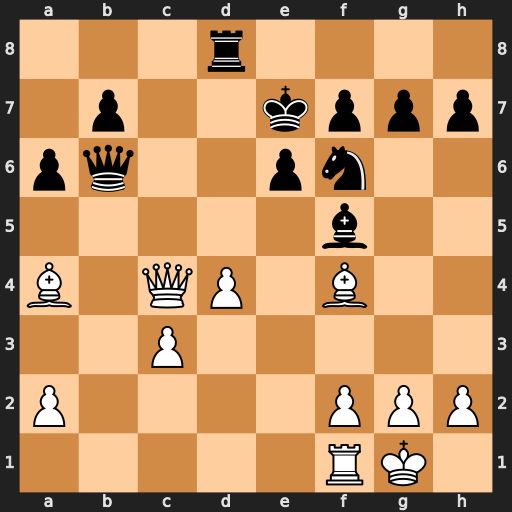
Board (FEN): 3r4/1p2kppp/pq2pn2/5b2/B1QP1B2/2P5/P4PPP/5RK1
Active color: w
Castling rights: -
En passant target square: -
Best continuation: Bc7 Rc8 Bd6+ Qxd6 Qxc8